Question: I have an xib file and I want my green UIView to change its height according to Device, but whenever I want to get it height with methods
'[self.tablePlaceView frame]; [self.tablePlaceView bounds];'
it returns {{0, 0}, {320, 568}} on all Devices, but on previews and device it does everything right.

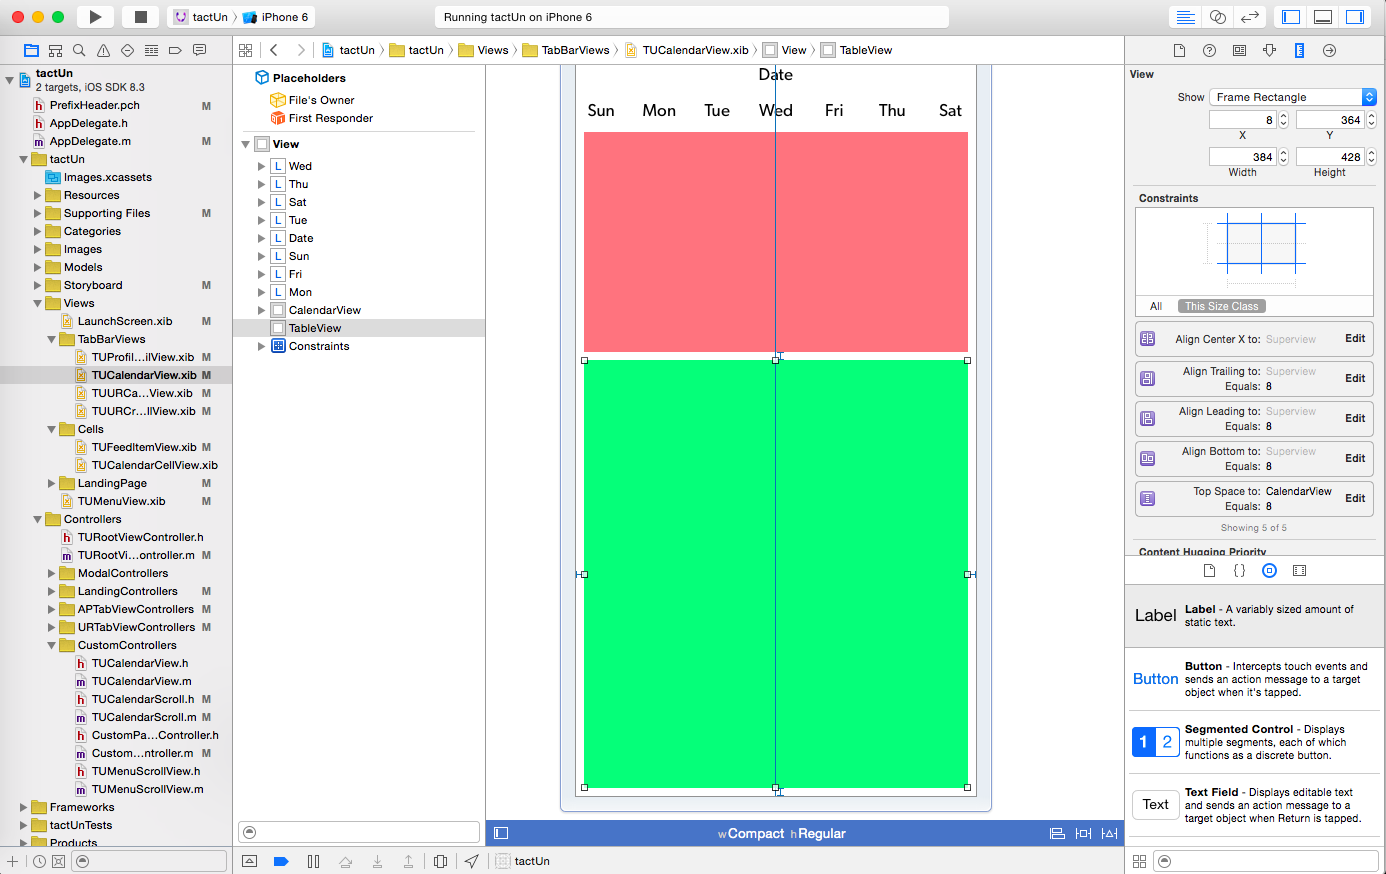
Answer: by default your view get its size from your NIB file. after constraints take action, you'll be able to see the real frame in viewDidAppear: method